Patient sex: M
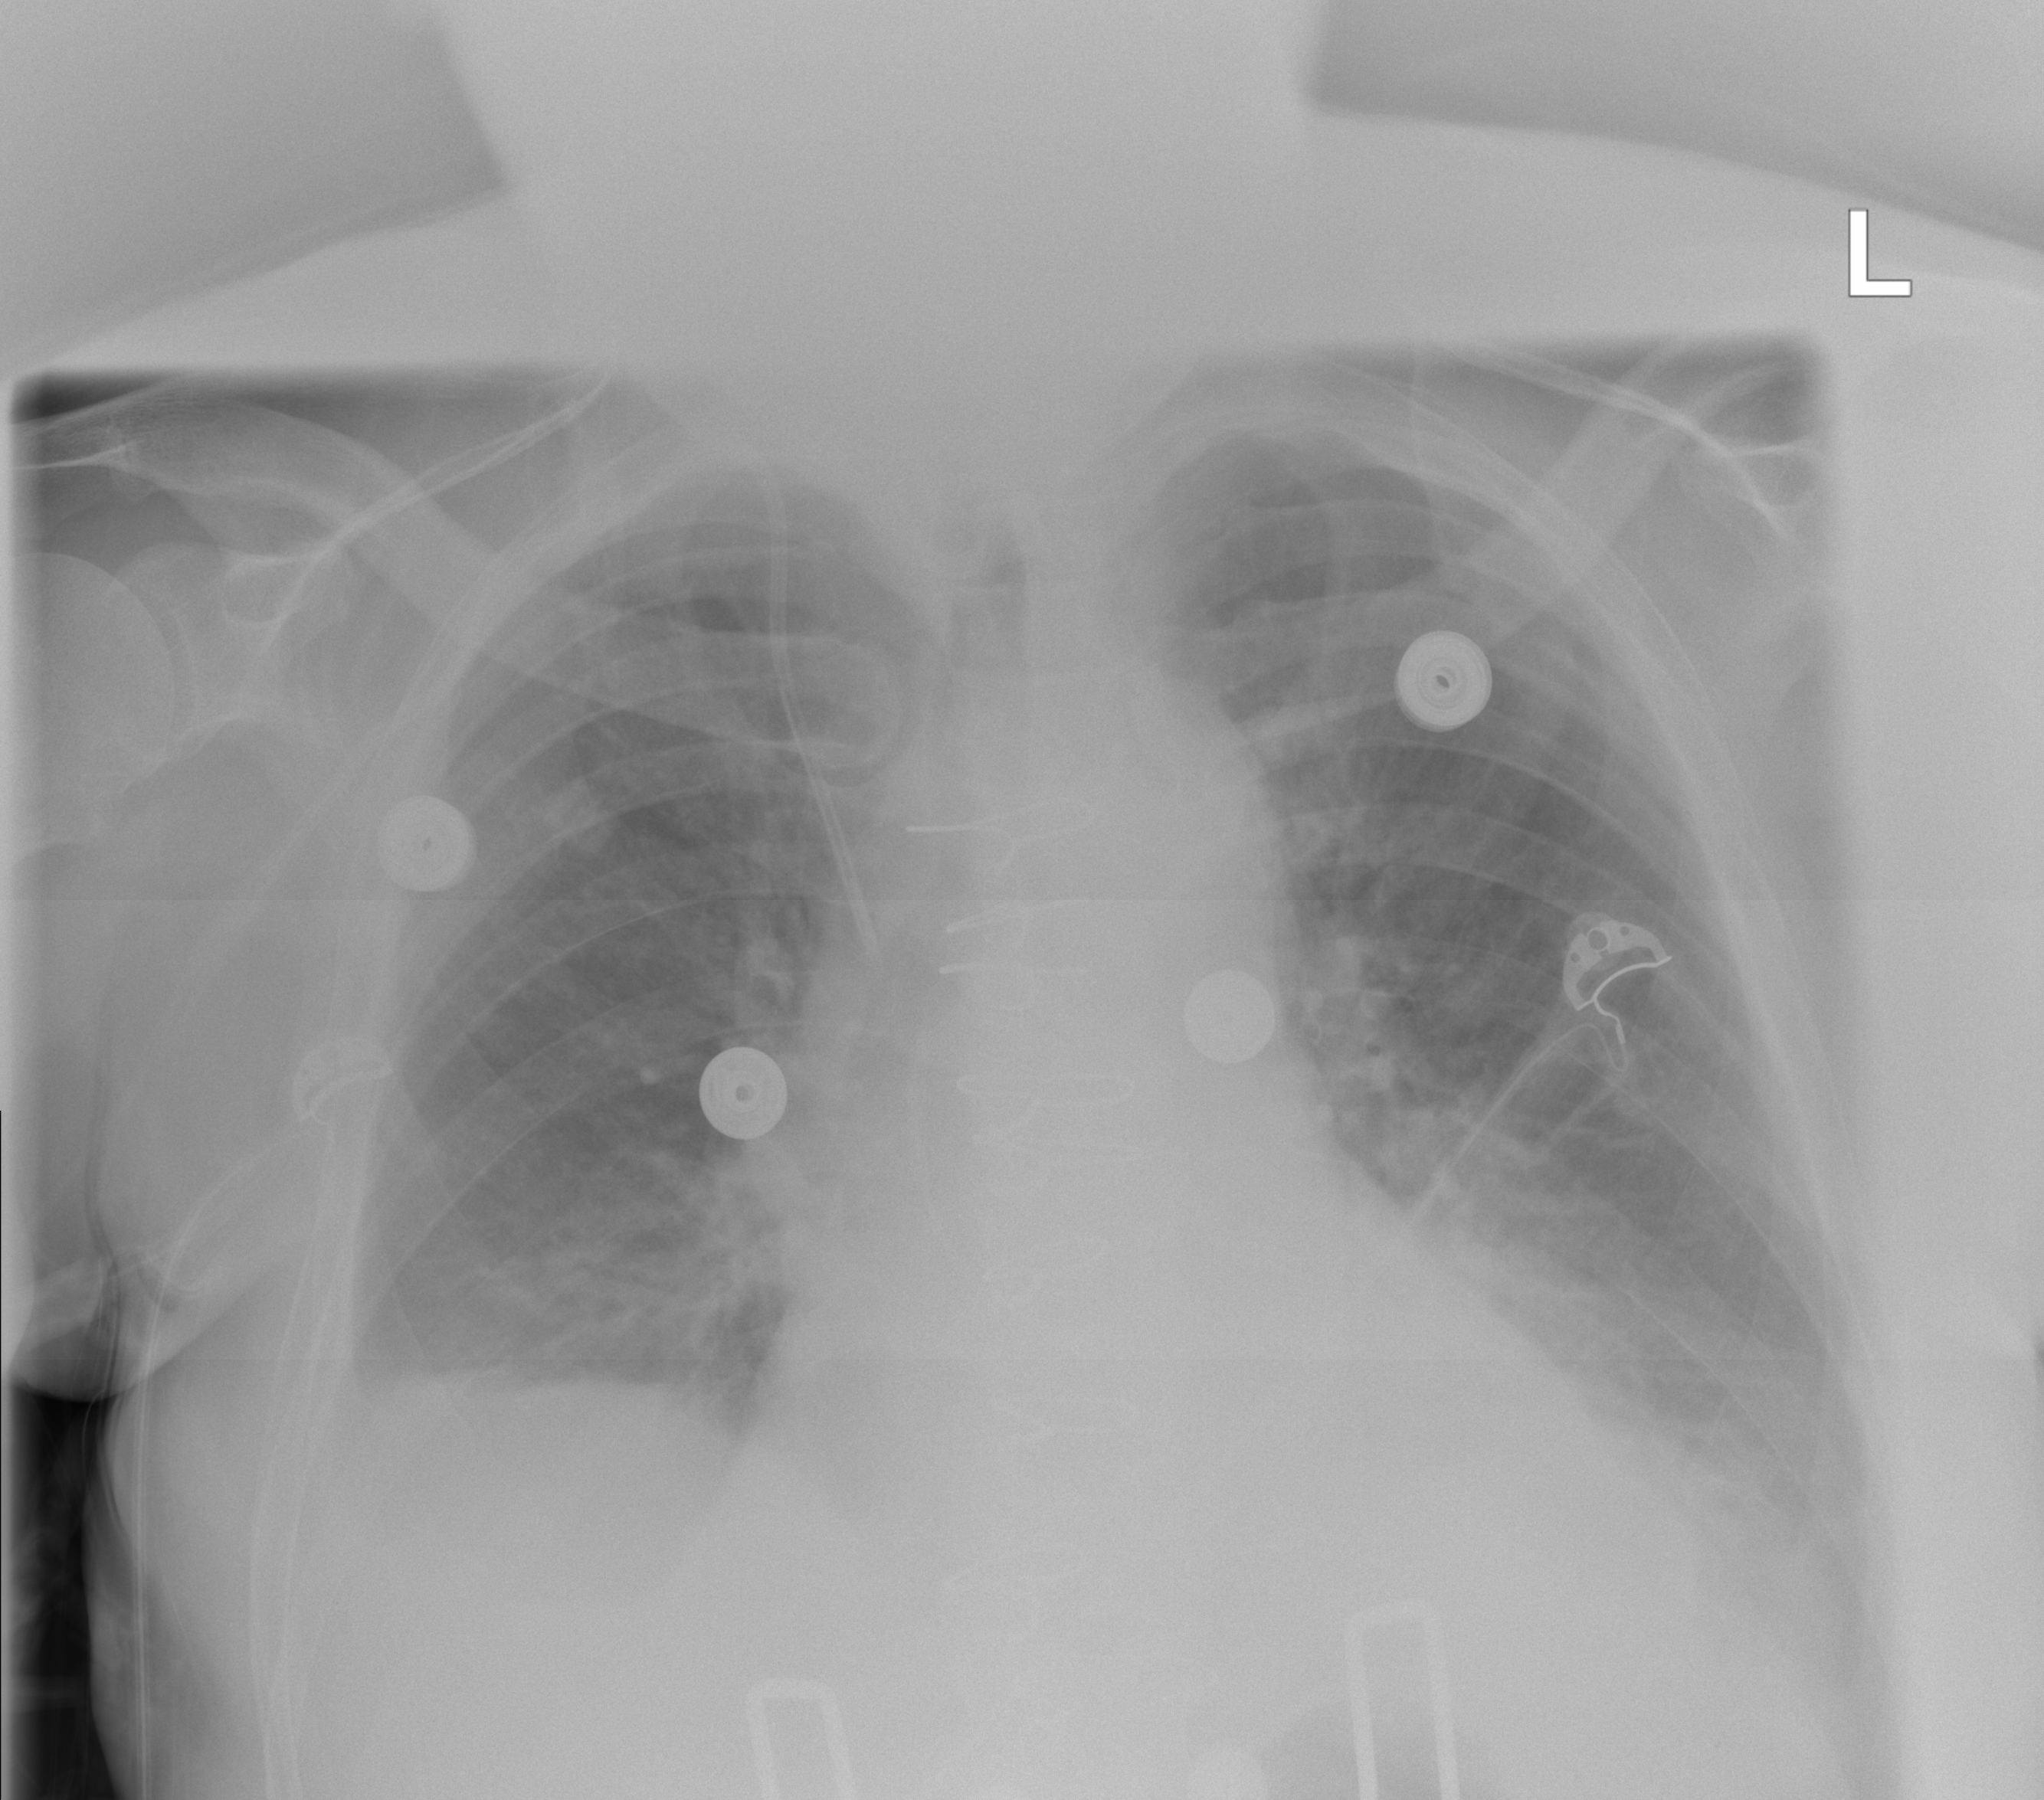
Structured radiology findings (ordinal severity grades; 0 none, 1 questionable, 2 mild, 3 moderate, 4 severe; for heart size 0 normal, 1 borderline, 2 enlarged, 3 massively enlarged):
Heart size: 2
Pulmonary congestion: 2
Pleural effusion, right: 2
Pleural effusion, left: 2
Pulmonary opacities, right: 2
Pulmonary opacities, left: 2
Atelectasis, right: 2
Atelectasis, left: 2